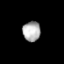
Tissue: prostate
Cell type: T cells
Senescence score: 0.6836
Nuclear area (px): 346
Mean DAPI intensity: 175.734